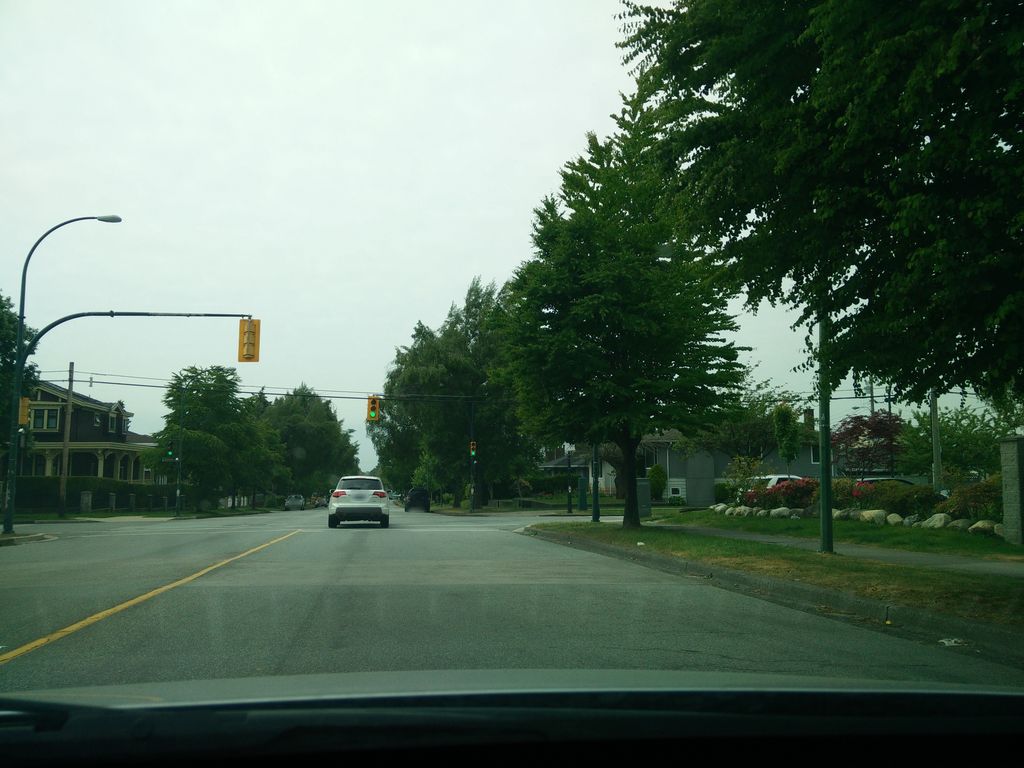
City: vancouver